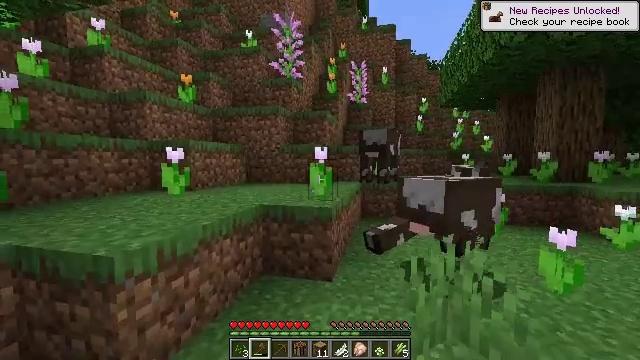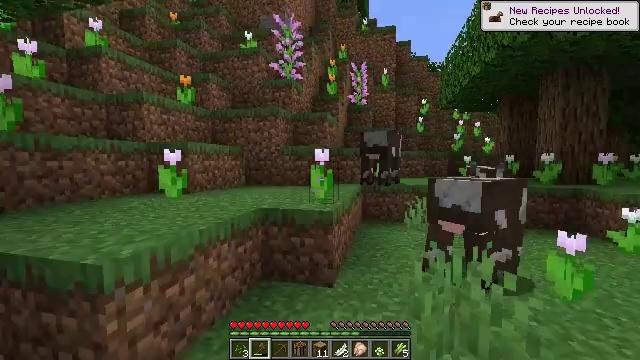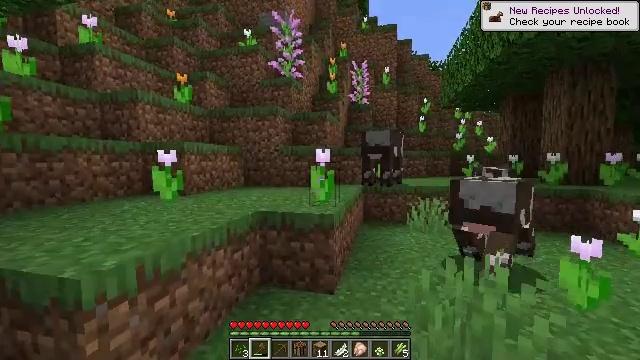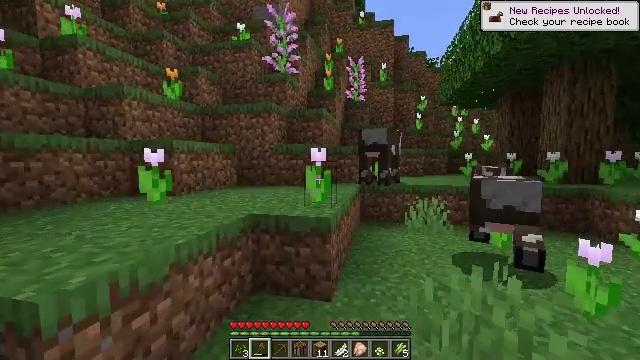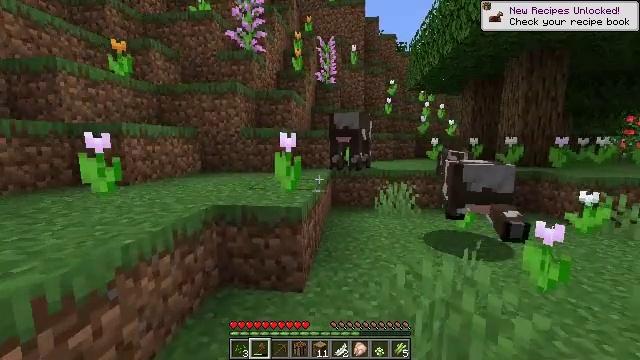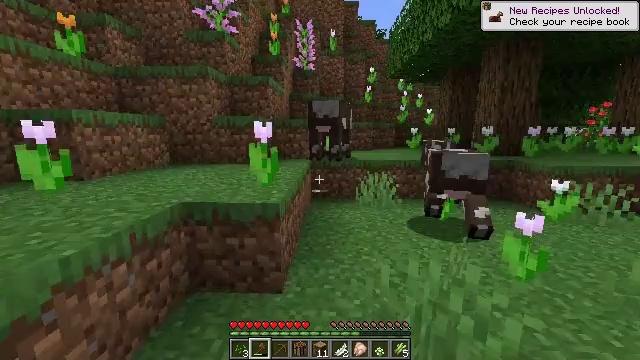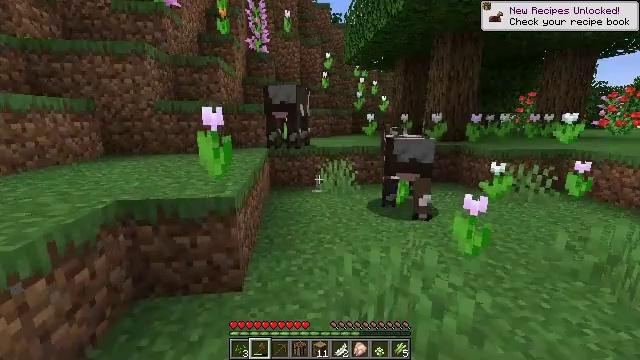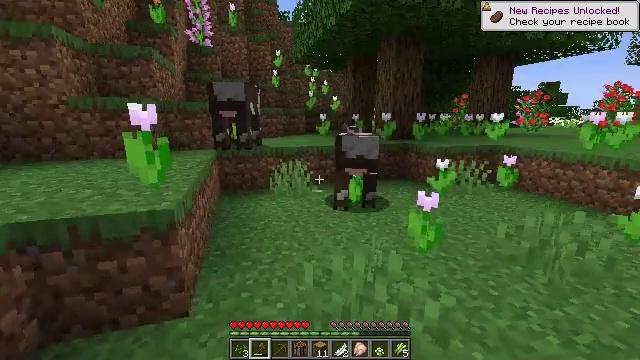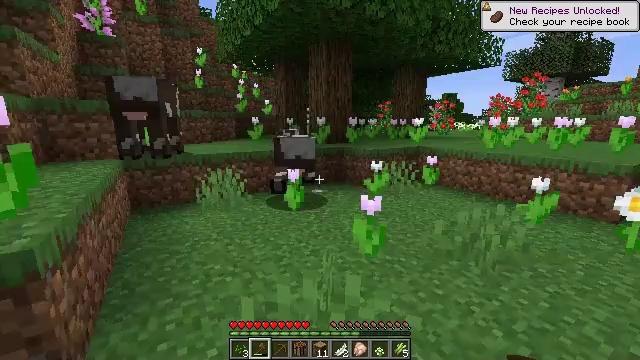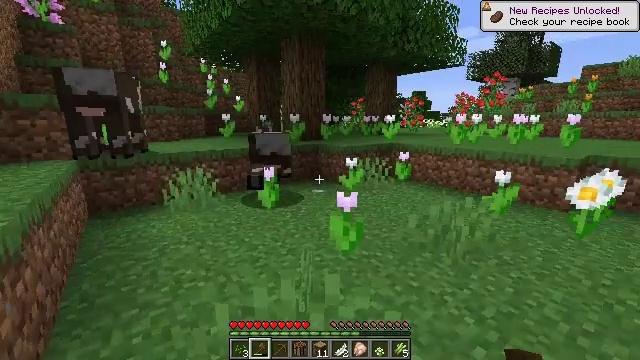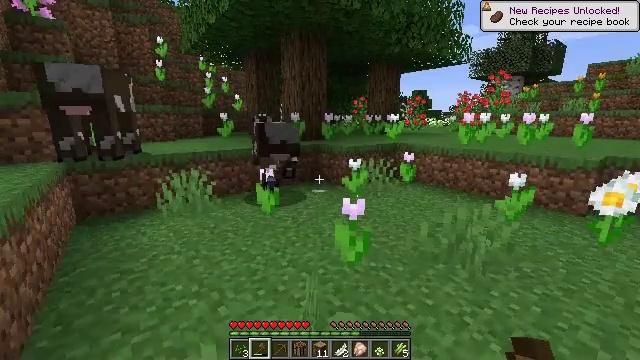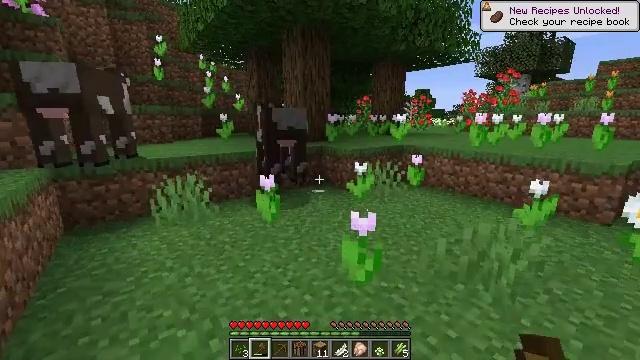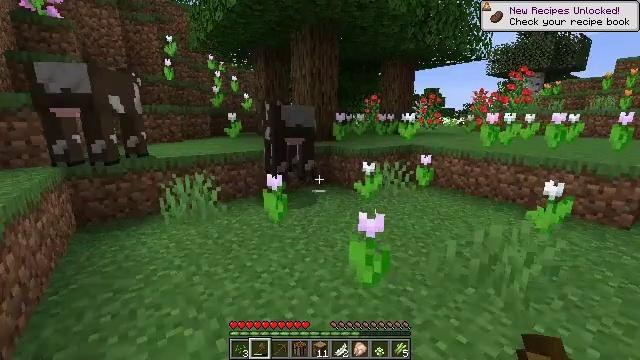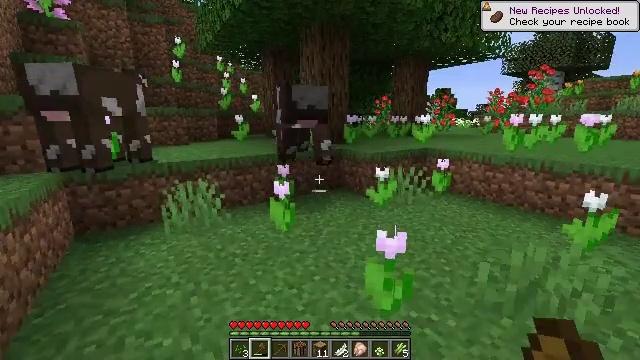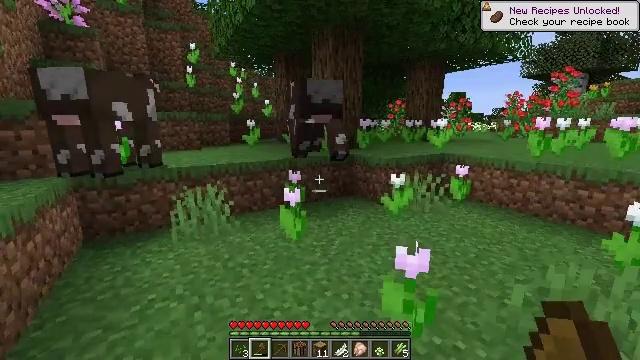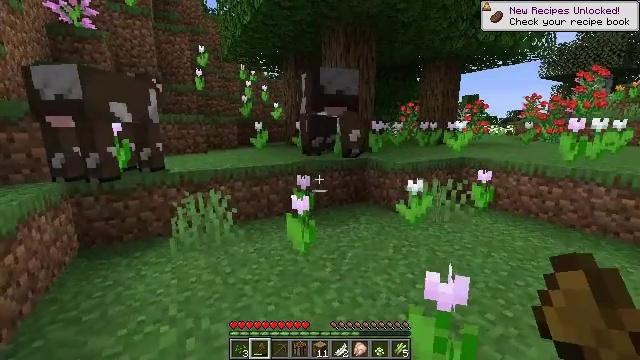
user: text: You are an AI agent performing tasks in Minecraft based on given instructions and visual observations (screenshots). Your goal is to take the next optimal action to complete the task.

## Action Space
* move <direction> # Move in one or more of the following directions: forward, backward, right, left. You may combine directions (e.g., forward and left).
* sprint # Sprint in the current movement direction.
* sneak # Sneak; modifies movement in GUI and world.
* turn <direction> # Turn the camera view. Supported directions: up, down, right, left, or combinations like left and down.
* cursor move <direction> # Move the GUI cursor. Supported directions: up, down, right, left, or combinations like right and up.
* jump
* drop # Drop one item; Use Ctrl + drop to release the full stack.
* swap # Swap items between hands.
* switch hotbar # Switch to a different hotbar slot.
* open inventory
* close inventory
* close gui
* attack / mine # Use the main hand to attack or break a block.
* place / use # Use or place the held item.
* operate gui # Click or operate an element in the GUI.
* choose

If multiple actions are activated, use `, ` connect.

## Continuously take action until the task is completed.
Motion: motion action
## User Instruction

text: Mine the orange tulip from the field.
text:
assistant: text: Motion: move forward
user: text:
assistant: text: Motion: move forward
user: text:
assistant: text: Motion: move forward
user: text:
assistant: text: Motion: move forward, turn right and down
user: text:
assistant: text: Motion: move forward, turn right and down
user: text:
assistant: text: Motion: move forward, turn right and down
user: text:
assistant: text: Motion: move forward, turn right
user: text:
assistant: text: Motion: move forward, turn right
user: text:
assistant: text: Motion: move forward, turn right
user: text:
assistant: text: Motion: move forward
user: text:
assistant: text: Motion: move forward
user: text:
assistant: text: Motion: move forward, turn left
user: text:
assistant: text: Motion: move forward, turn left
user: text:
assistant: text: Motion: move forward, turn left
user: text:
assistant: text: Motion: move forward, turn left
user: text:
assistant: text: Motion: move forward
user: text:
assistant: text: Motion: move forward
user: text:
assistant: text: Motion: move forward, turn up
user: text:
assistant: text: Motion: move forward, turn up
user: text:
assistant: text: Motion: move forward
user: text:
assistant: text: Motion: move forward, turn up
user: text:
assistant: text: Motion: move forward, turn up
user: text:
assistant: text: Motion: move forward, turn up
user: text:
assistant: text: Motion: move forward
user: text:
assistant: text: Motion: move forward, turn right, attack / mine
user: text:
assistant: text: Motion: move forward, attack / mine
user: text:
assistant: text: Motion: move forward, attack / mine
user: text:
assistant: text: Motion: no_op
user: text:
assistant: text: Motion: turn left
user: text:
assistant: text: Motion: turn left